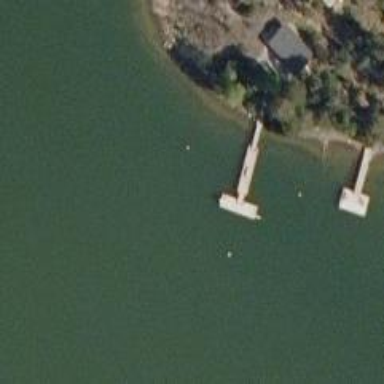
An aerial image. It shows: Man-made pier.